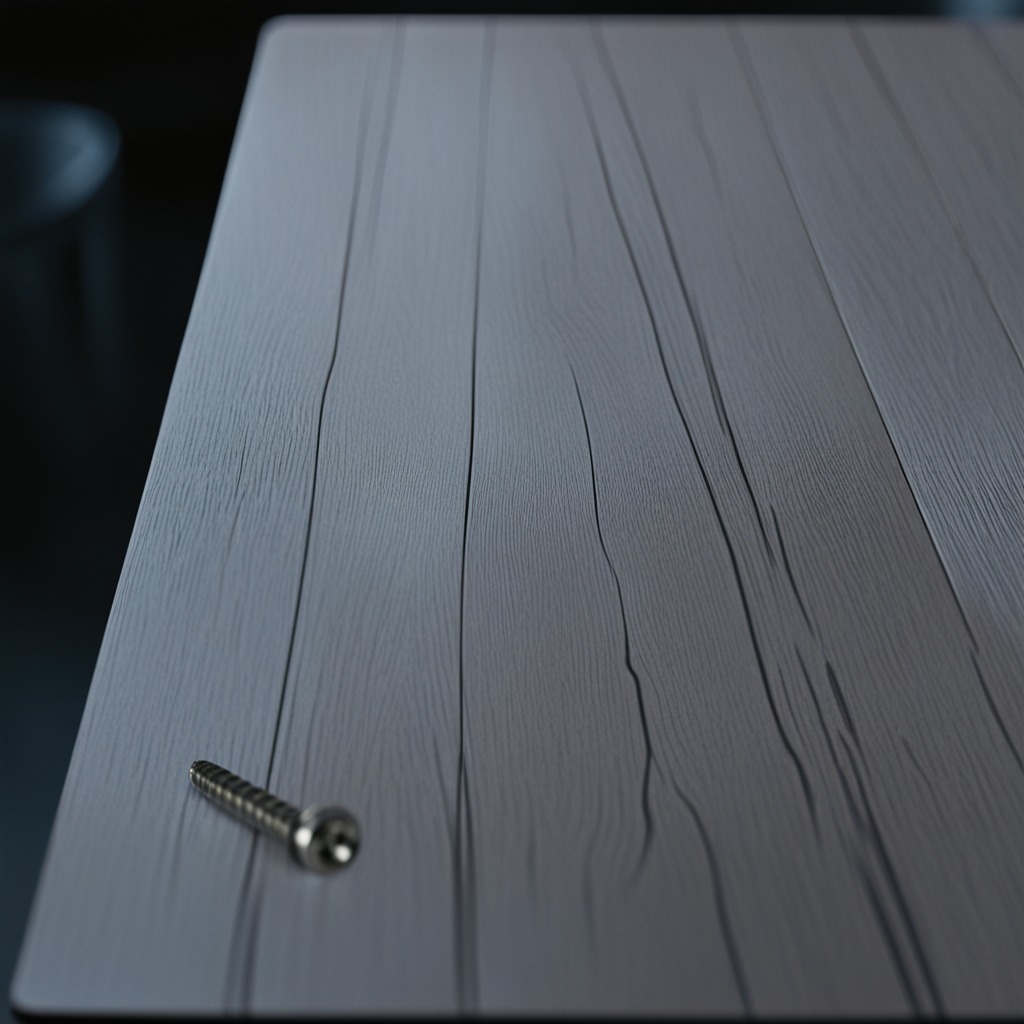
A metal screw is lying on the table.